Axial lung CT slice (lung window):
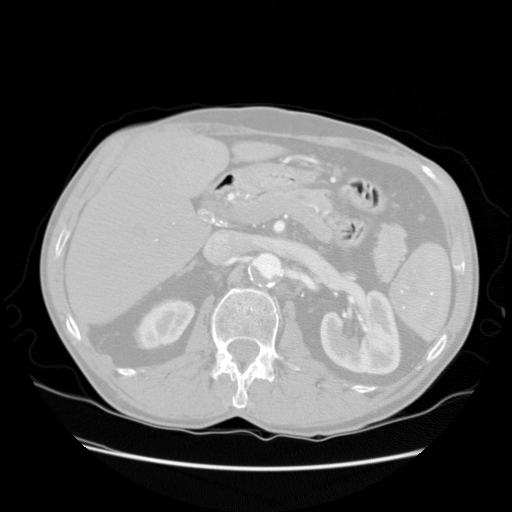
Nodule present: no